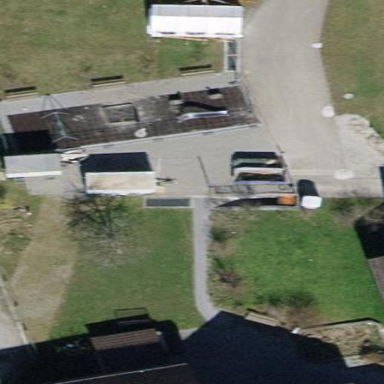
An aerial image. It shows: Playground area for leisure activities on the land.